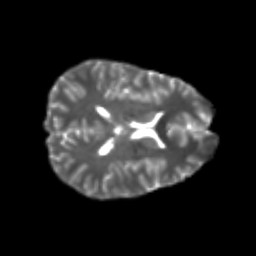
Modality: T2w
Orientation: axial
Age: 22
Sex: female
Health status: healthy
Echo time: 0.074 s